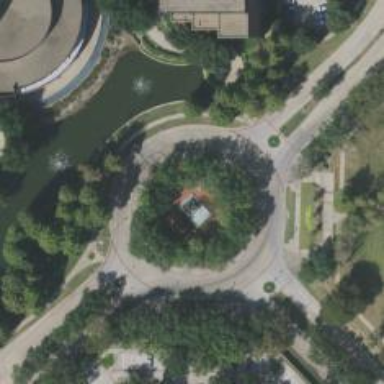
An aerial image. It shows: Roundabout on tertiary road with separate sidewalks.